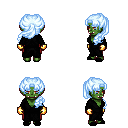
a pixel art fantasy rpg character, female body template, orc, green skin, gray robe, red pants, white cyan princess hairstyle, gold gloves, black slippers, four views (front, back, left, right), 2x2 character sprite sheet, small pixel art, hard edges, no anti-aliasing